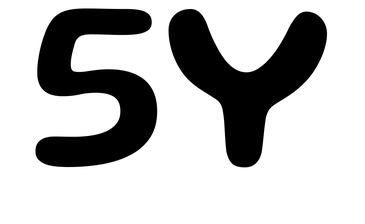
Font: Gluten_Medium